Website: crate-barrel
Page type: newsletter-management
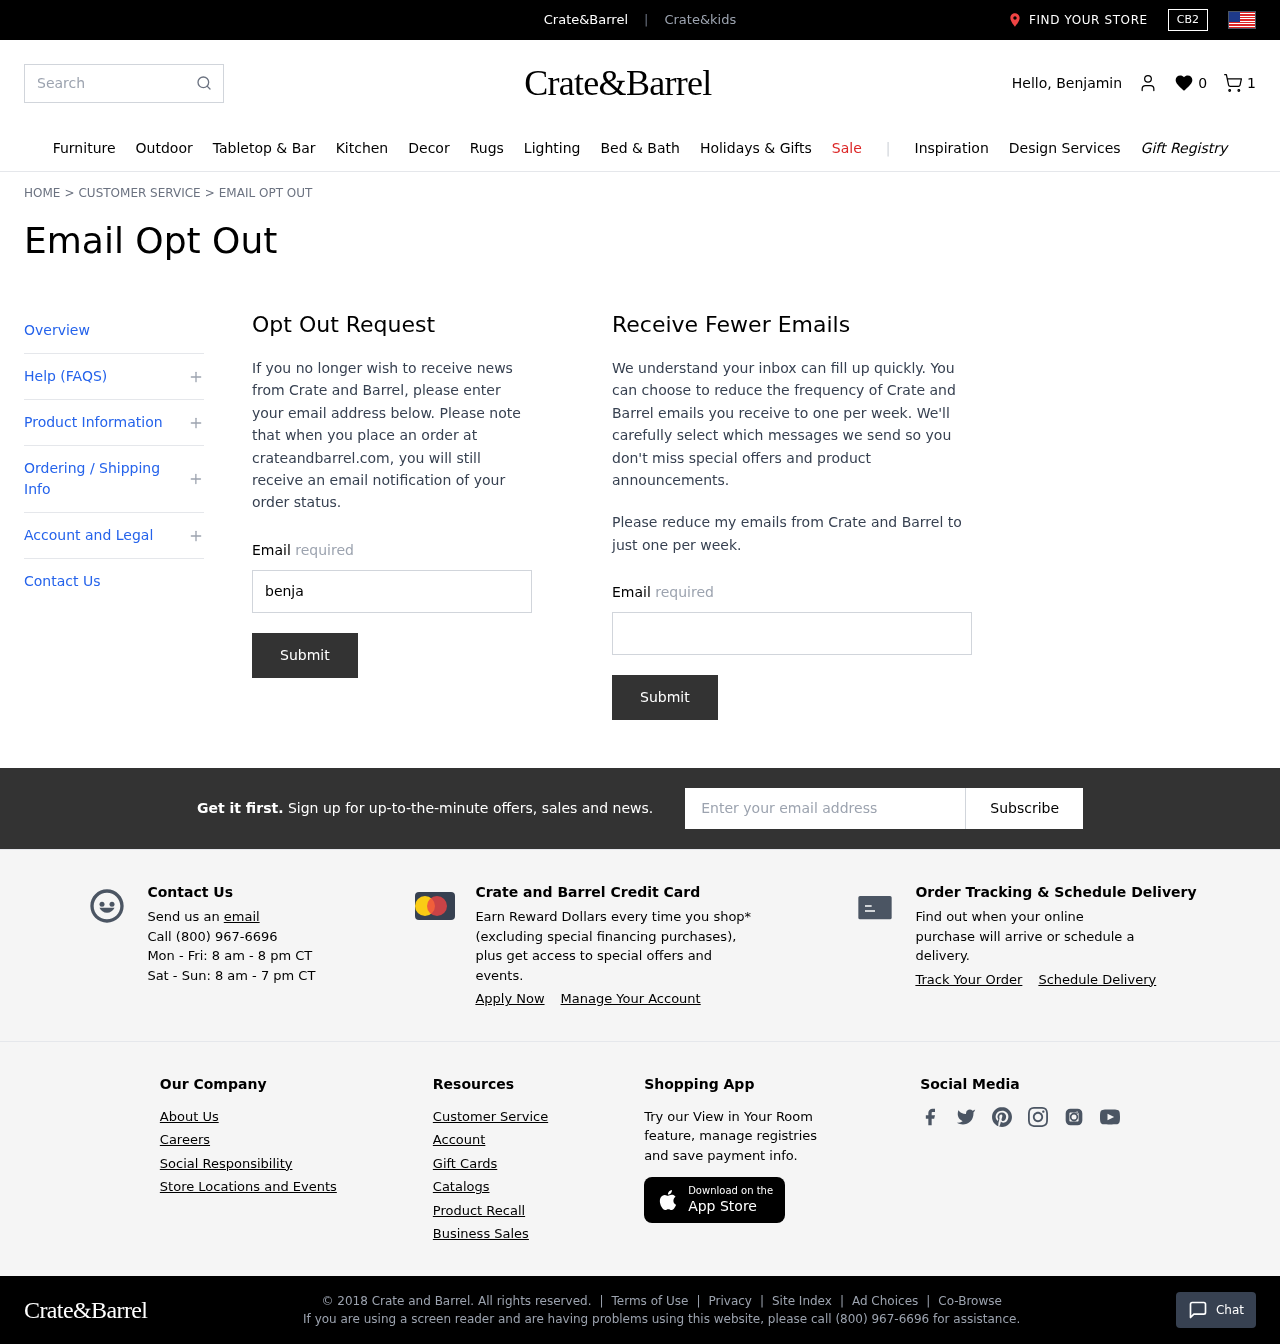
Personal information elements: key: PII_EMAIL
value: benjamingarcia@hotmail.com
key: PII_EMAIL2
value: benjamingarcia@hotmail.com
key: PII_EMAIL3
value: benjamingarcia@hotmail.com
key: PII_FIRSTNAME
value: Benjamin
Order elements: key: ORDER_NUM_ITEMS
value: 1
Search elements: key: HEADER_SEARCH
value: Search
Other elements: key: WISHLIST_COUNT
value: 0